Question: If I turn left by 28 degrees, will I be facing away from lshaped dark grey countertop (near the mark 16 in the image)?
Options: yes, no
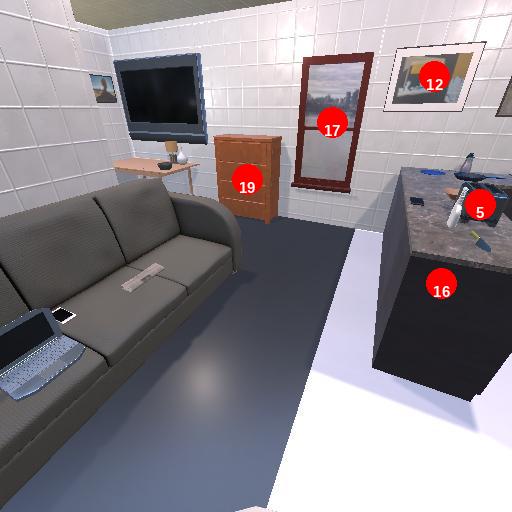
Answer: yes